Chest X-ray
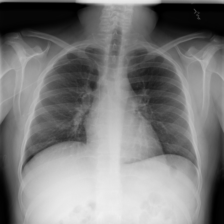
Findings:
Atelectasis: negative
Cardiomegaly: negative
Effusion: negative
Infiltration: negative
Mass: negative
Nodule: negative
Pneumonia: negative
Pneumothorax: negative
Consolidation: negative
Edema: negative
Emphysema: negative
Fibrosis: negative
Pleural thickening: negative
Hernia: negative